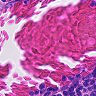
Metastatic tissue present: no